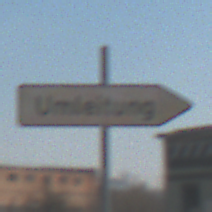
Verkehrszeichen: UmleitungswegweiserRechtsweisend
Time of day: Midday
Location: Outdoor (Suburban)
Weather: PartlyCloudy
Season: NotSpecified
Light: Natural